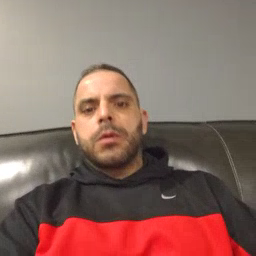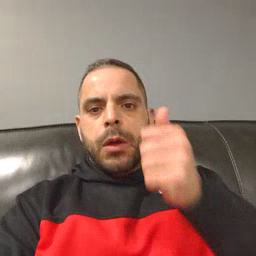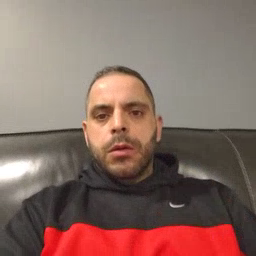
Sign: tomorrow